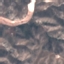
Label: HerbaceousVegetation